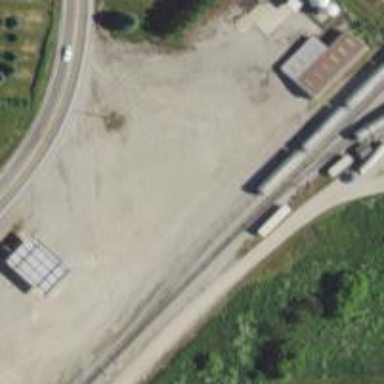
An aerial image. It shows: Rail spur service.